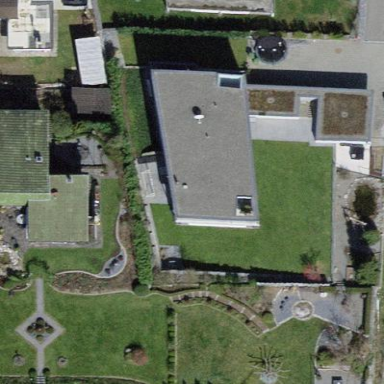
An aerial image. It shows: Office building.